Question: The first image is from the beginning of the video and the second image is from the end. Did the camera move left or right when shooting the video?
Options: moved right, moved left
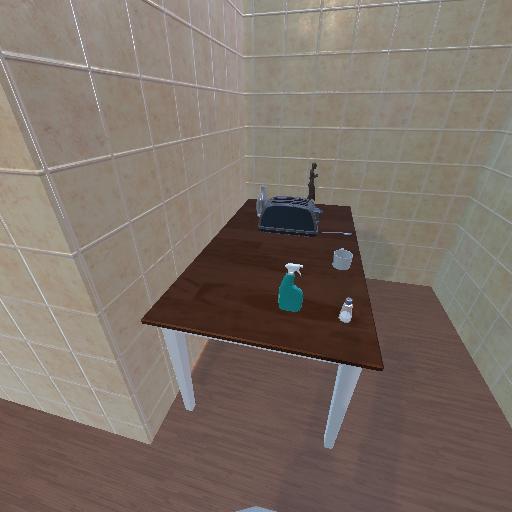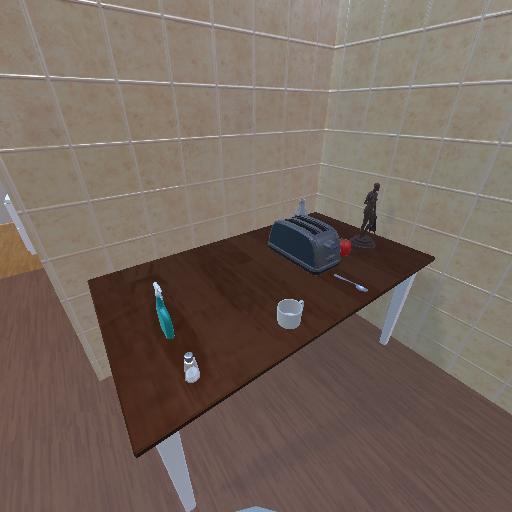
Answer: moved right